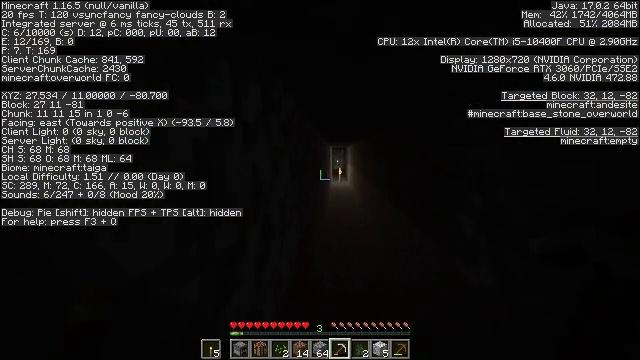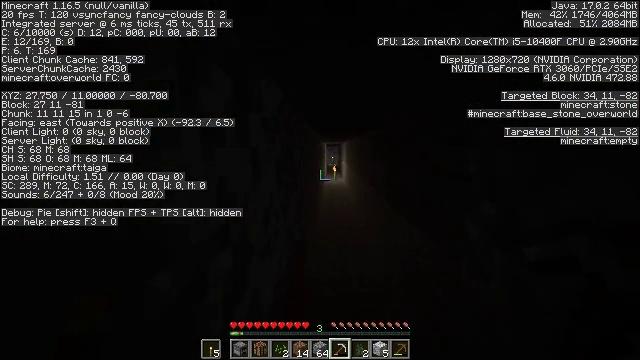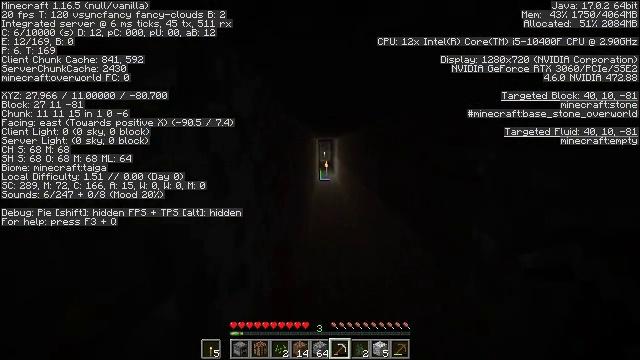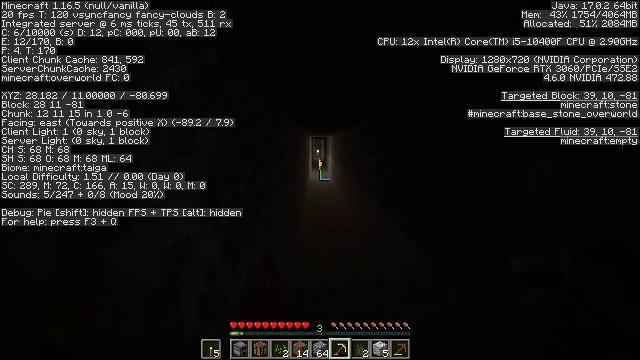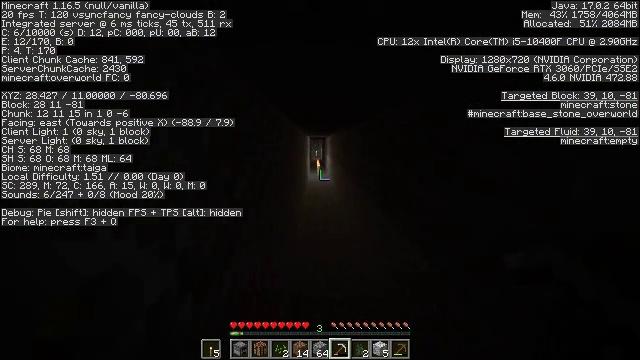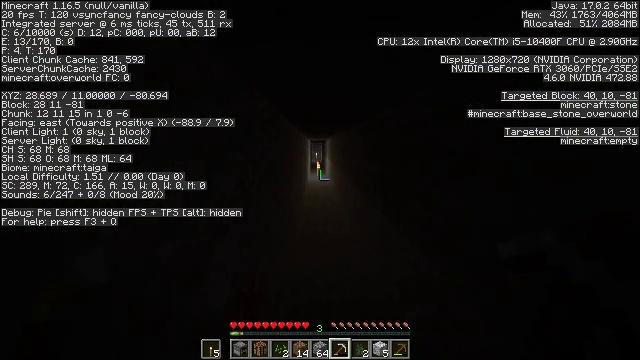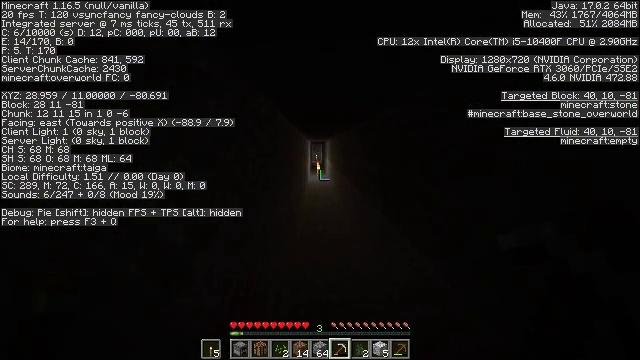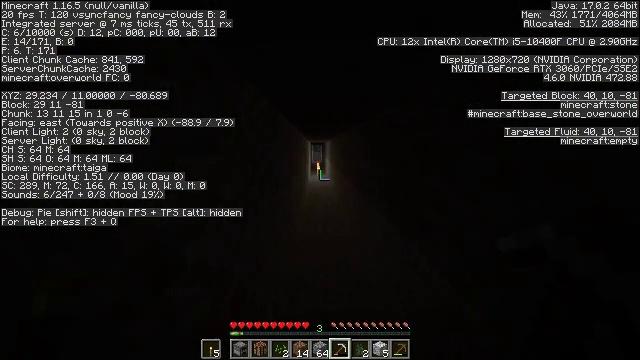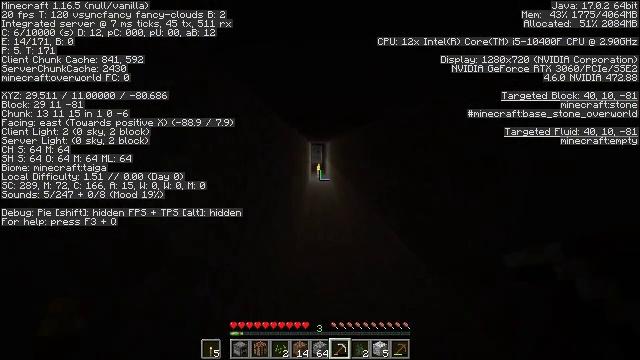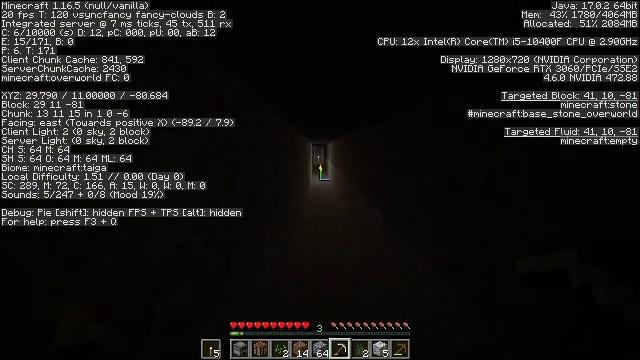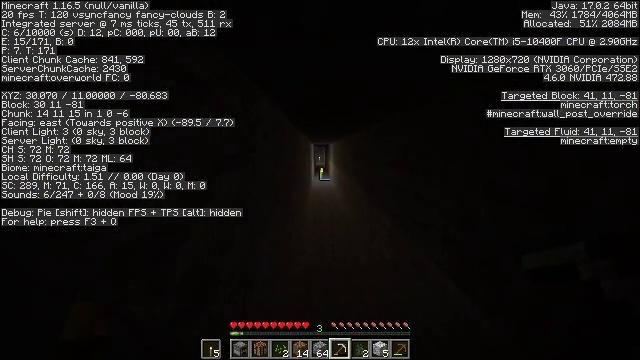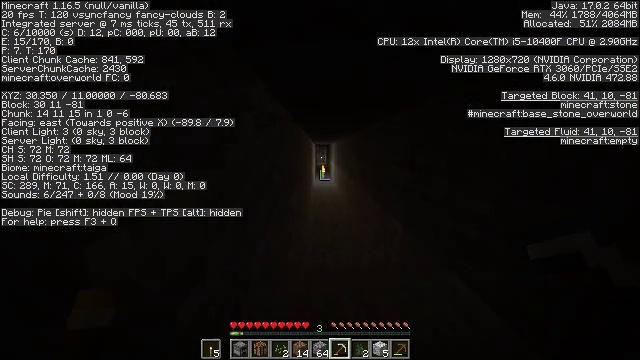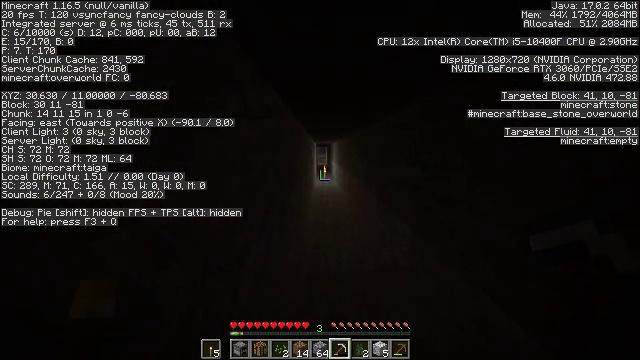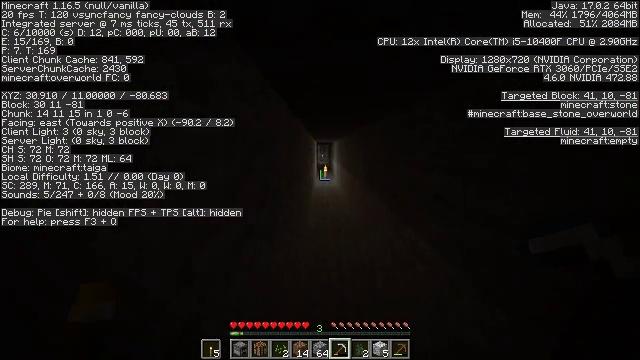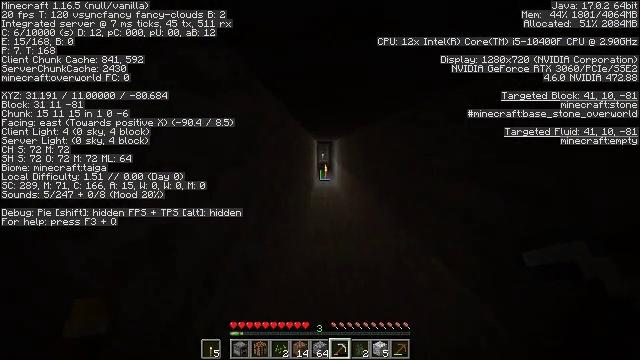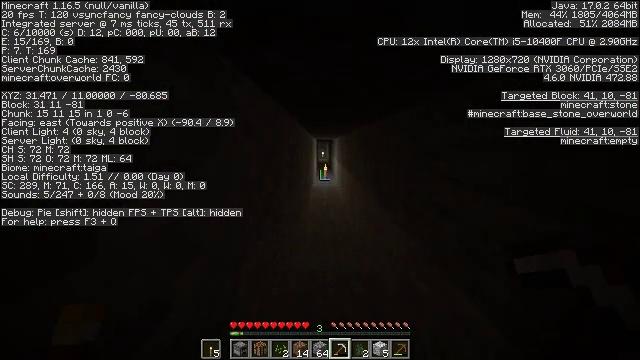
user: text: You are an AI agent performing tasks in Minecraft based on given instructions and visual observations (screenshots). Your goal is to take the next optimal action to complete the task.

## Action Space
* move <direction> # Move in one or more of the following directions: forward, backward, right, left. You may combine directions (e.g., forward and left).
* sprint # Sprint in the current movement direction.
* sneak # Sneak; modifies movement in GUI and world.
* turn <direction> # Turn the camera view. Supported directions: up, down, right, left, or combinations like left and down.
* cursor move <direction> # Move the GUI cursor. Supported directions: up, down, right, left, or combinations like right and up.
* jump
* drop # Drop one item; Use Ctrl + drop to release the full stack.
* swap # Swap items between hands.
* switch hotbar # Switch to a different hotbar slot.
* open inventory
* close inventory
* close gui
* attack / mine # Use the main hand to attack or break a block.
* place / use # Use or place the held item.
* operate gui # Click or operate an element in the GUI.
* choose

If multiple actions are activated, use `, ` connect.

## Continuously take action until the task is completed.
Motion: motion action
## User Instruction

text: Remove the torch from its spot.
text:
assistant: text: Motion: move forward, sprint, turn right
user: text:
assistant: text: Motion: move forward, sprint, turn right
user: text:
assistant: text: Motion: move forward, sprint, turn right
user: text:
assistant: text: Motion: move forward, sprint
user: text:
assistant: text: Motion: move forward, sprint
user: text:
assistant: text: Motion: move forward, sprint
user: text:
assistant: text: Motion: move forward, sprint
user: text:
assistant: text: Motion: move forward, sprint
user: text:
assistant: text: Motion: move forward, sprint
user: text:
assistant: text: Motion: move forward, sprint
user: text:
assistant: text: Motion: move forward, sprint
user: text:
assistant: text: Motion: move forward, sprint
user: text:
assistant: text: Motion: move forward, sprint
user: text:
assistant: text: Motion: move forward, sprint
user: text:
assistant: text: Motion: move forward, sprint
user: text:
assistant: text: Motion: move forward, sprint
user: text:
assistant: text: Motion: move forward, sprint
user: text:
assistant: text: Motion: move forward, sprint
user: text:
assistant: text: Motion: move forward, sprint
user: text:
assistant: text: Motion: move forward, sprint
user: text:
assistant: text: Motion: move forward, sprint, turn down
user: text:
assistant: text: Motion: move forward, sprint
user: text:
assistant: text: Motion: move forward, sprint
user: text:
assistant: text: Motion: move forward, sprint
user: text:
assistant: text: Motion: move forward, sprint
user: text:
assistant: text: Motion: move forward, sprint
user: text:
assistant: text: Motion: move forward, sprint
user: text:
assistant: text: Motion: move forward, sprint
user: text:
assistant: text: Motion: move forward, sprint
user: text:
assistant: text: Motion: move forward, sprint